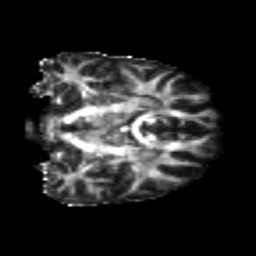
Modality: FA
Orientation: coronal
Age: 24
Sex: male
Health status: healthy
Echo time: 0.074 s